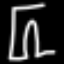
Label: pants